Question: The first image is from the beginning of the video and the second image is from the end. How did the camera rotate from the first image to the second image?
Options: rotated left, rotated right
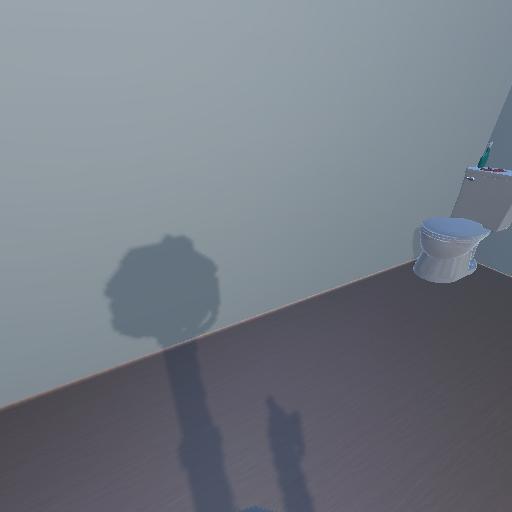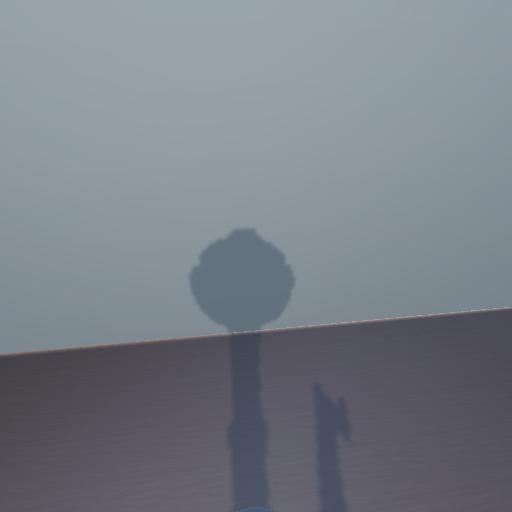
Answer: rotated left